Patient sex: M
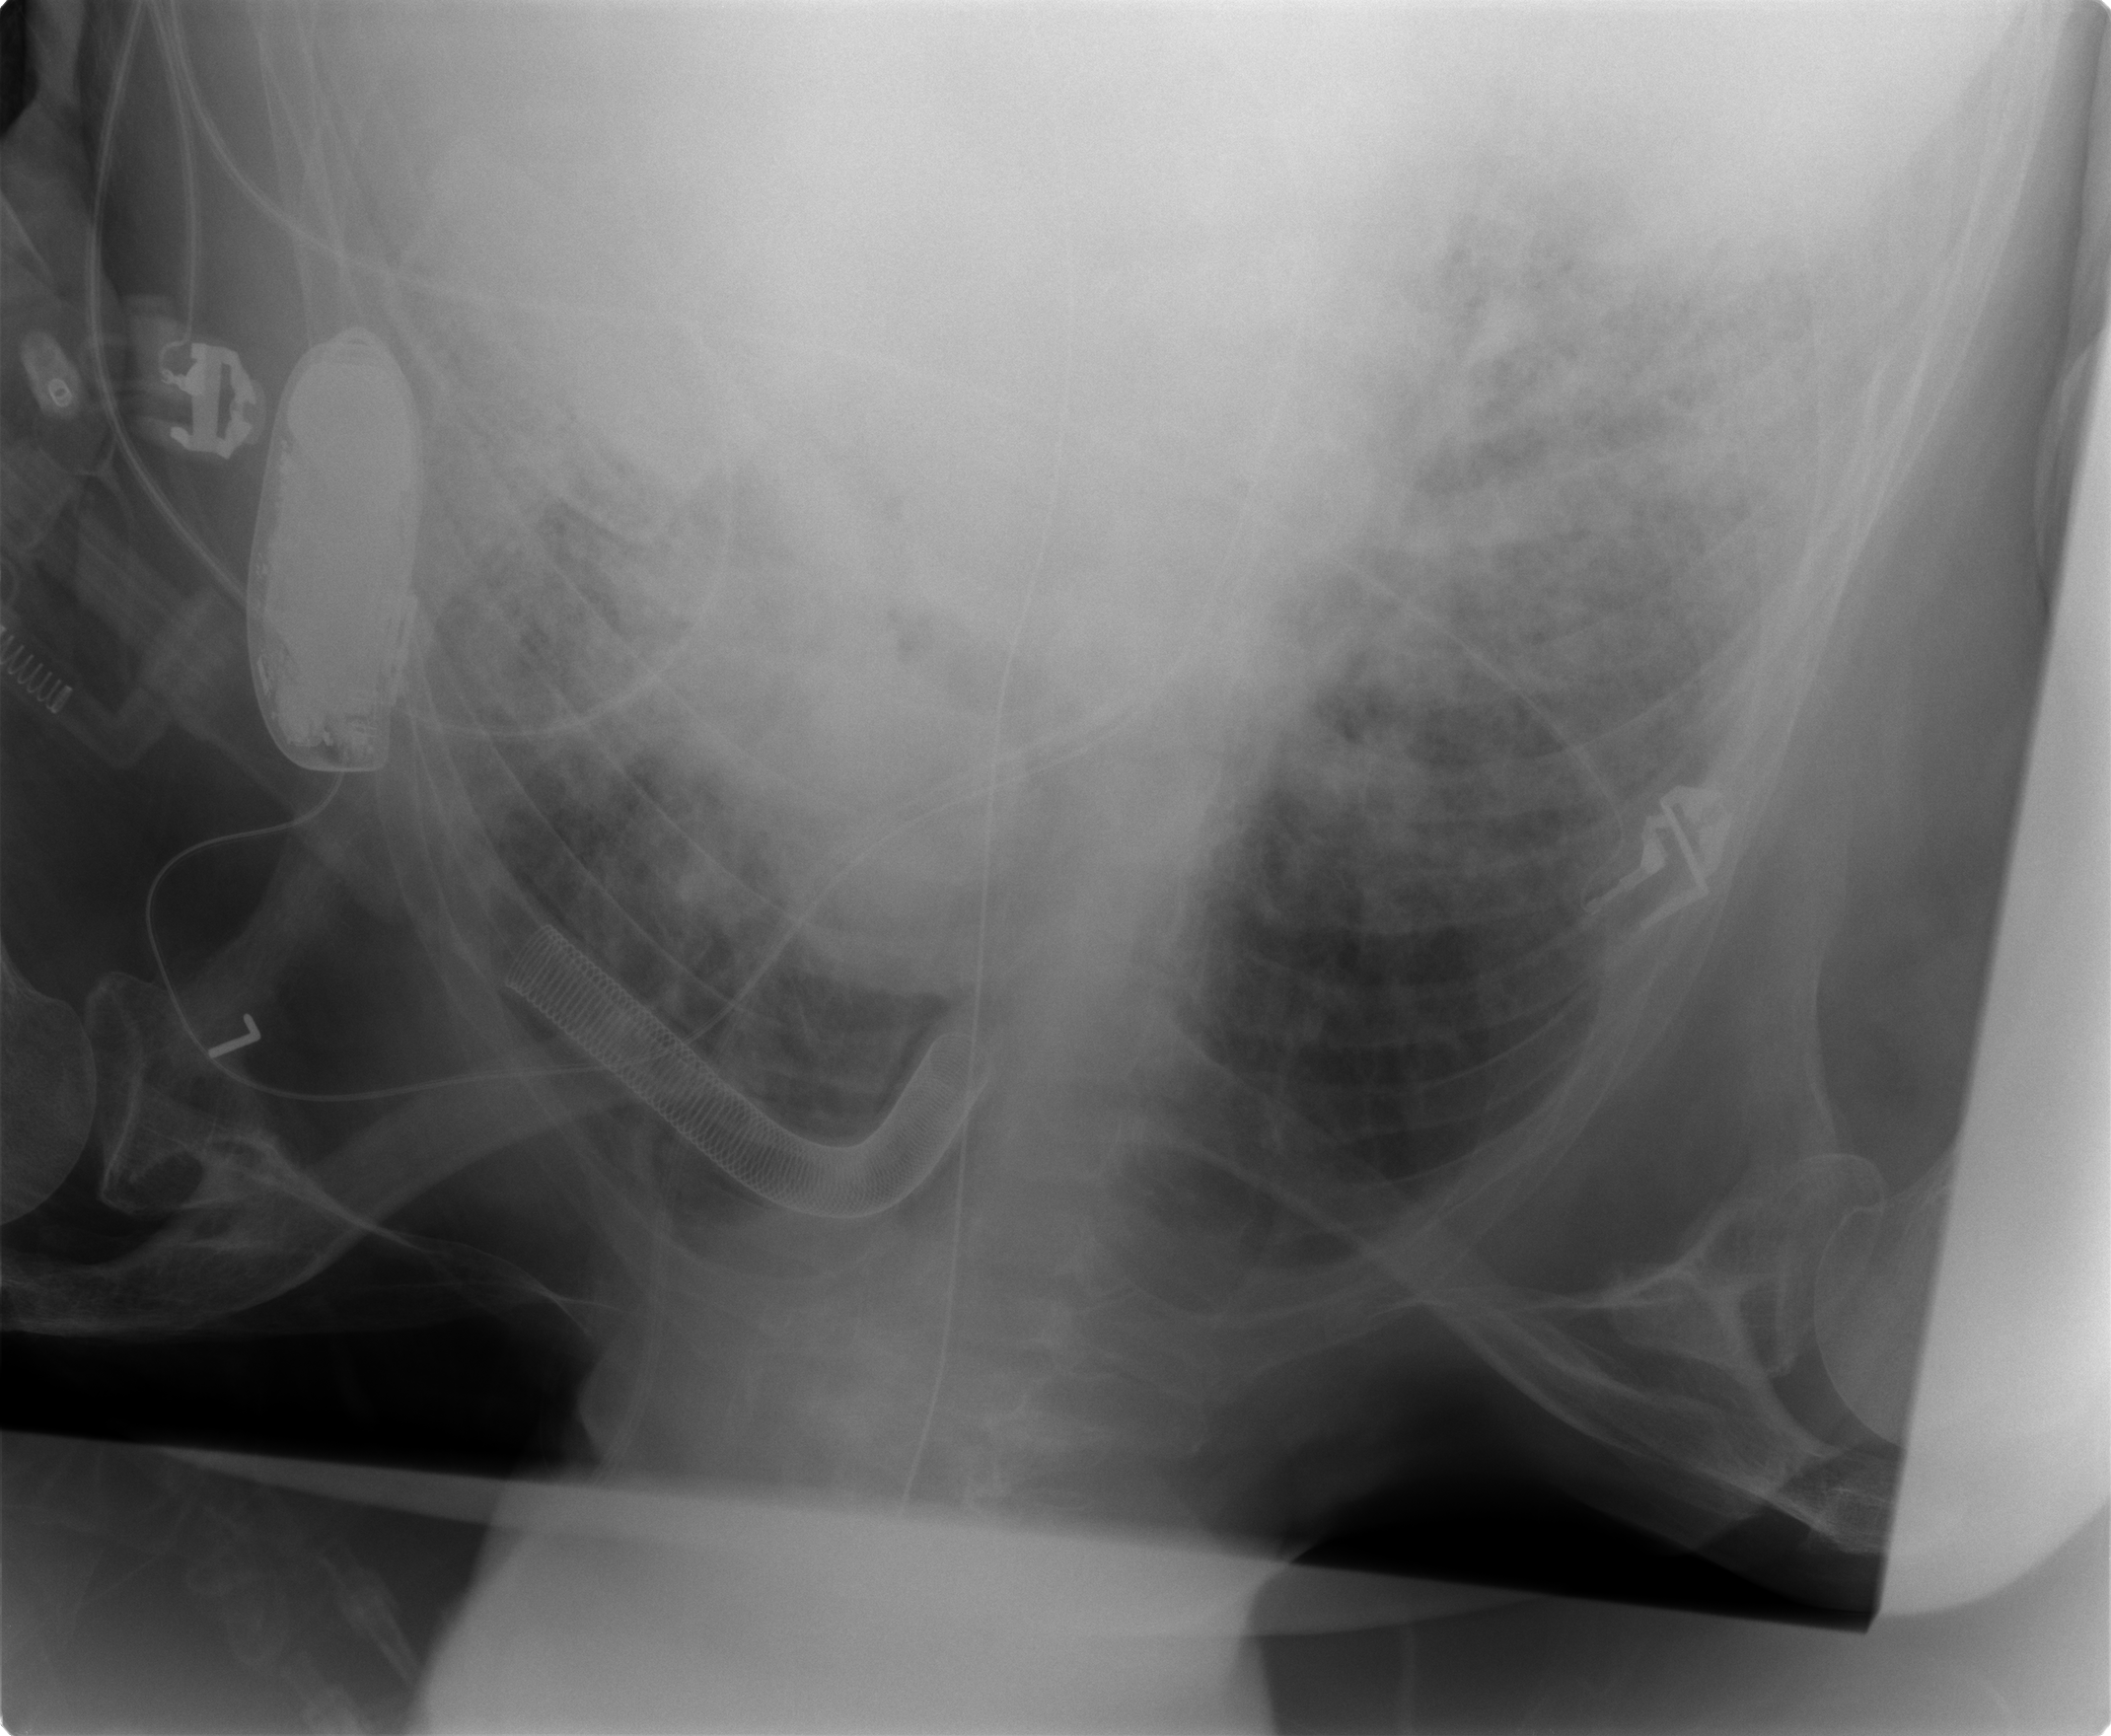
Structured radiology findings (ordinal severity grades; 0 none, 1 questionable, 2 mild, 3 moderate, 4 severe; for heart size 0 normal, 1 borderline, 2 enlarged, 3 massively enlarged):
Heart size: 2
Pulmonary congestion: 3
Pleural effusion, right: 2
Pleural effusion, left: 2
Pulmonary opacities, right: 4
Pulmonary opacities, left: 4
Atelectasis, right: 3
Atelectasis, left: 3